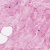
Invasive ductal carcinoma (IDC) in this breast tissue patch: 0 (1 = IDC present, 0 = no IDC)